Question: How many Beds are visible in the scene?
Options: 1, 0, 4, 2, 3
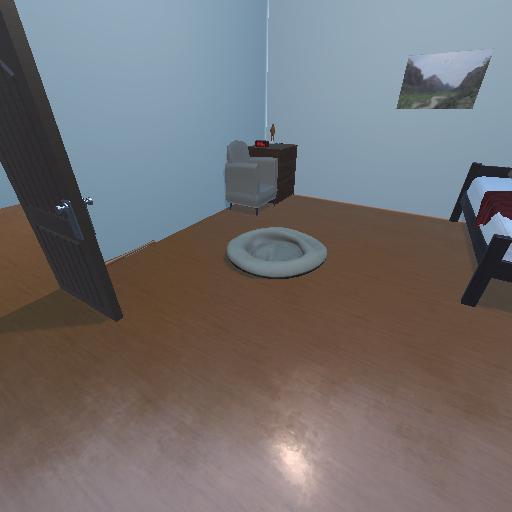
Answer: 1